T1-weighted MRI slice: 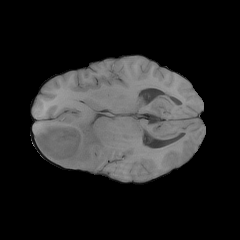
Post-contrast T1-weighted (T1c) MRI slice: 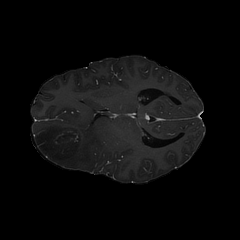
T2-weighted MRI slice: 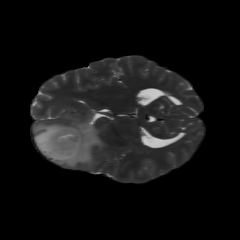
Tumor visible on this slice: yes